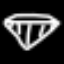
Label: diamond